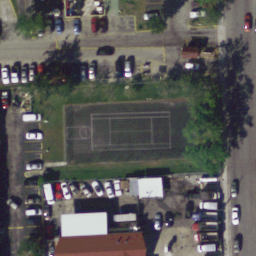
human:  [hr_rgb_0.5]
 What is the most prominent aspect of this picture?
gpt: tennis court